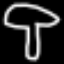
Label: mushroom